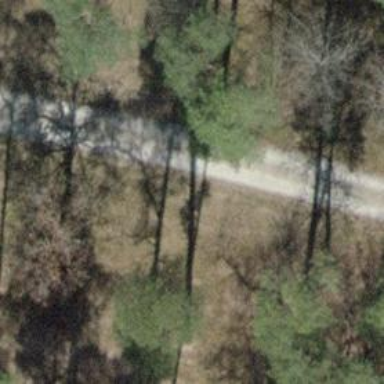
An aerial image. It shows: Compacted track road with grade3 tracktype.